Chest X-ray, PA view. Patient: 60 years old, sex M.
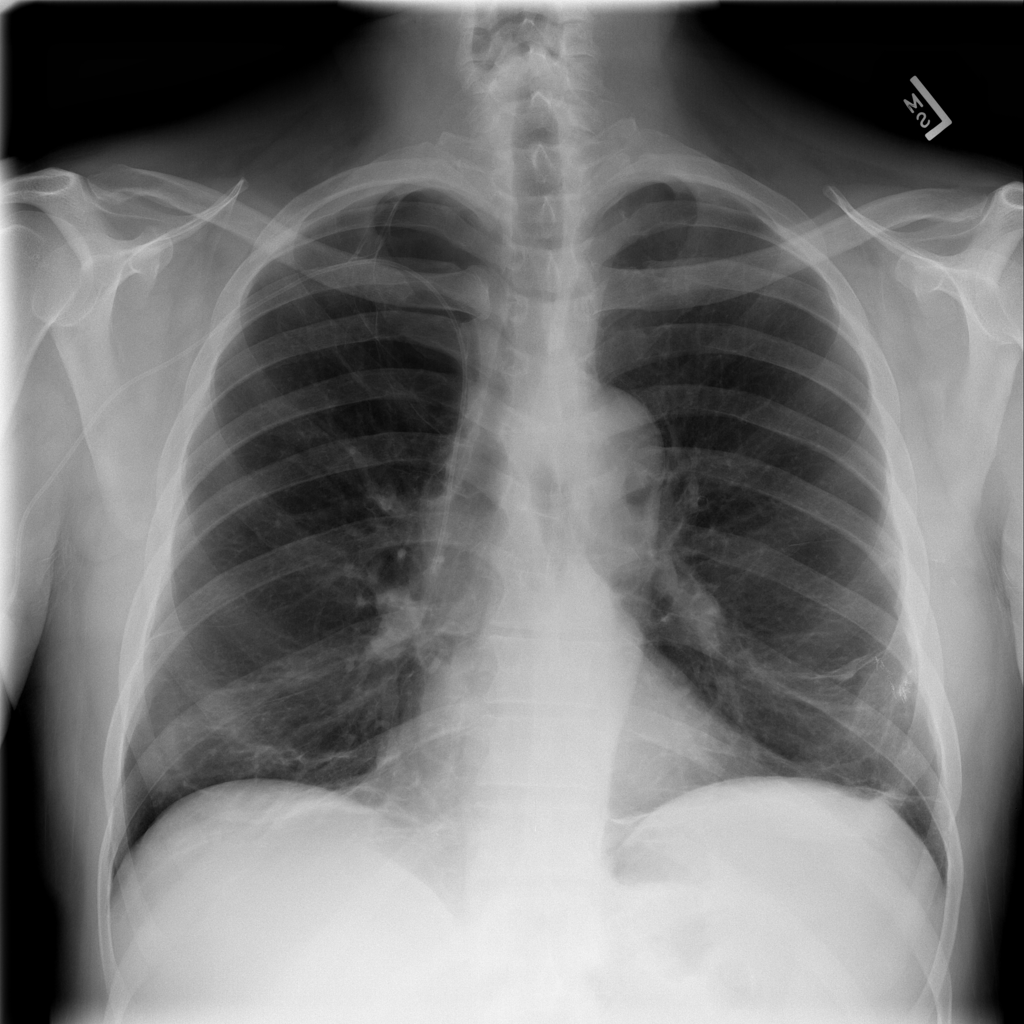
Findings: No Finding